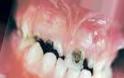
Condition: Caries